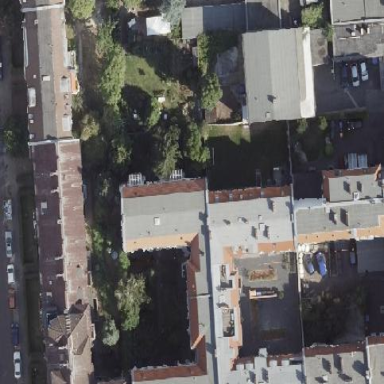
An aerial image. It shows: Apartments building with double saltbox roof made of roof tiles.